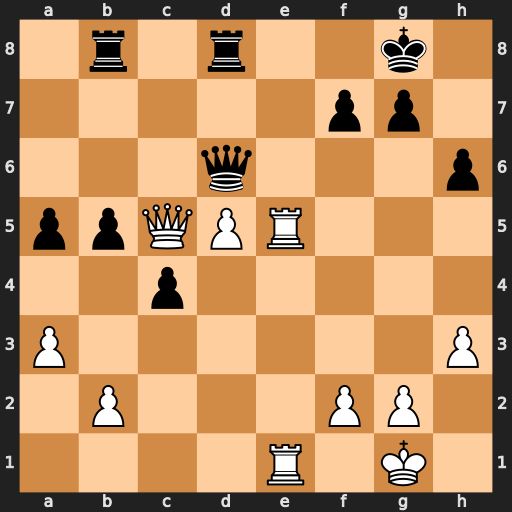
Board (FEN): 1r1r2k1/5pp1/3q3p/ppQPR3/2p5/P6P/1P3PP1/4R1K1
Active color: w
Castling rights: -
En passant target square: -
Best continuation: Re8+ Kh7 Qxd6 Rxd6 Rxb8